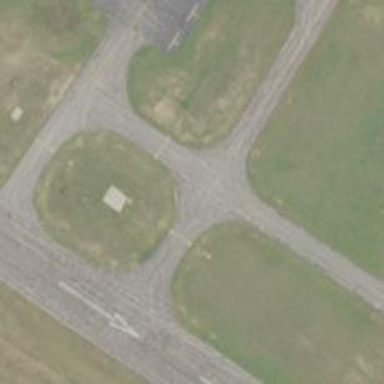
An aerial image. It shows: View of taxiway at the airport.